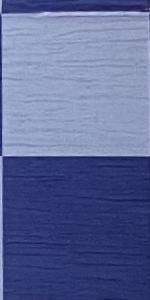
Label: Empty